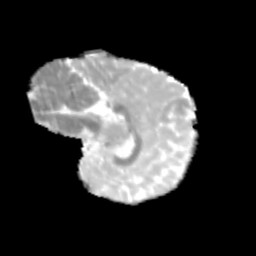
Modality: MD
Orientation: sagittal
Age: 9
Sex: female
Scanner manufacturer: siemens
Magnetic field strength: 3 T
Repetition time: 3.8 s
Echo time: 0.07 s